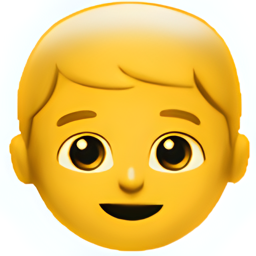
Name: boy
Emoji: 👦
Group: People & Body
Sub-group: person